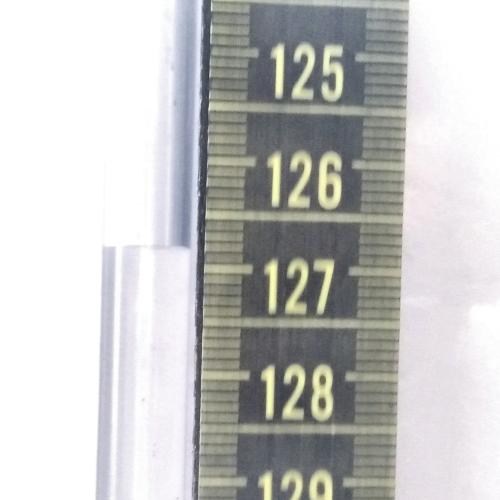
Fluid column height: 126.8 cm